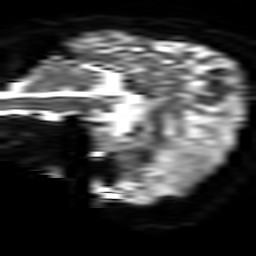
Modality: ADC
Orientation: sagittal
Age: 63
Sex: male
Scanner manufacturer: philips
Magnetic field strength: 3 T
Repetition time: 3.922 s
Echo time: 0.06042 s